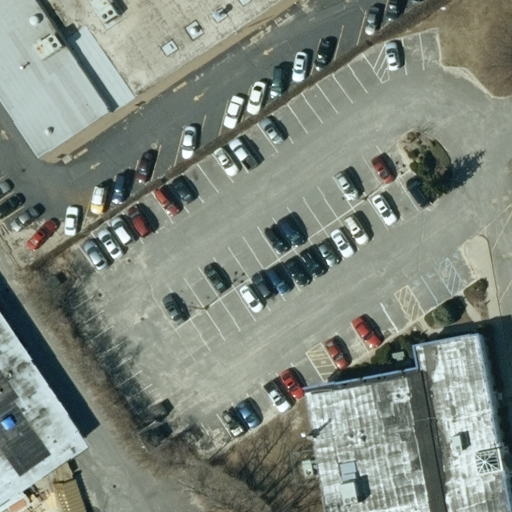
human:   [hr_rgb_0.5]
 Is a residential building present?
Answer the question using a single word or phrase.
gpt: no

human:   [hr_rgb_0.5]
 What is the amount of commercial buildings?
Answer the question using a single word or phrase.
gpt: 3

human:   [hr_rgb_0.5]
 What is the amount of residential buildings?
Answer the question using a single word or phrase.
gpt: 0

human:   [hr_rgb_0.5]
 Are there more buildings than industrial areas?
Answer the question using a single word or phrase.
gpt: yes

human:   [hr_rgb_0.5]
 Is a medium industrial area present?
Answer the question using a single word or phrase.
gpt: no

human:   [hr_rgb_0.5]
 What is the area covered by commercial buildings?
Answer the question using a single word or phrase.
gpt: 3896m2

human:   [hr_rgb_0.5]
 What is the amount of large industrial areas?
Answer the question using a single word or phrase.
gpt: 1

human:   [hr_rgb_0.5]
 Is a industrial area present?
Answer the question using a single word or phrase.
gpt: yes

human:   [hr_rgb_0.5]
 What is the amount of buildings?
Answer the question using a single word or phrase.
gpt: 3

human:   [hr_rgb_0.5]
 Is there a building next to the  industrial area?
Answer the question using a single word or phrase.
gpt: yes

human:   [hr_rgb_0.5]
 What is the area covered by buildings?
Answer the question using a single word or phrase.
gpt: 3896m2

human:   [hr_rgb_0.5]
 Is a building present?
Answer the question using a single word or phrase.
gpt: yes

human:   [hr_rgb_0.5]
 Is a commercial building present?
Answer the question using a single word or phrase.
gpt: yes

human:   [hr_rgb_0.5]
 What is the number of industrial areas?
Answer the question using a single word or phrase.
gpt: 1

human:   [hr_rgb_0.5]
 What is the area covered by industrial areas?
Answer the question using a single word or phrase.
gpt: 10623m2

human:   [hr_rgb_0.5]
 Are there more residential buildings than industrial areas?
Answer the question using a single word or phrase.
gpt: no

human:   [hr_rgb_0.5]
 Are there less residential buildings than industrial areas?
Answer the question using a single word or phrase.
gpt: yes

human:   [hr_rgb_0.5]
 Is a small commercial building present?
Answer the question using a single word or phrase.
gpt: yes

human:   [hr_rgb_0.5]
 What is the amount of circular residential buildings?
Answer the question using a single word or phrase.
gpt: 0

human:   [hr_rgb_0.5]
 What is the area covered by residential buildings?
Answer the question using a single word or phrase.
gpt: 0m2

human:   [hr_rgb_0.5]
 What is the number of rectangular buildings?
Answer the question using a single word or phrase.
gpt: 2

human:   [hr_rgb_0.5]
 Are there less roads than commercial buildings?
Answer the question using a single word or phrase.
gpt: yes

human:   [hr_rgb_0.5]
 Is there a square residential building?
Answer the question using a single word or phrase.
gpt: no

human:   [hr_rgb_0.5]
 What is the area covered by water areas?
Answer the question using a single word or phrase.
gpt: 0m2

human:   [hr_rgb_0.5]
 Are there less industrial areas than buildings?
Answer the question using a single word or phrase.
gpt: yes

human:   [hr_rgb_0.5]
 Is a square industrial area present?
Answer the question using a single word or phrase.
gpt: no

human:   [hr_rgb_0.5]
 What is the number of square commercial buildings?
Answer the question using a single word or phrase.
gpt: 0

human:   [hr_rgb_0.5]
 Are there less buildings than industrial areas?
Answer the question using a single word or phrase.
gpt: no

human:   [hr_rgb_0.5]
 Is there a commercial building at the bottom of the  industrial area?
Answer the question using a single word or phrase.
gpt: yes

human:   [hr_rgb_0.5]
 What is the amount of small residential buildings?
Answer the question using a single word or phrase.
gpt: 0

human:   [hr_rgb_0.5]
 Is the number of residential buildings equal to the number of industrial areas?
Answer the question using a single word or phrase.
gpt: no

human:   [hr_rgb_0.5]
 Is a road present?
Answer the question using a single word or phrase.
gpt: no

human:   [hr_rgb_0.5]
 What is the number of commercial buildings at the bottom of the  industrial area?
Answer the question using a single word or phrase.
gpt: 3

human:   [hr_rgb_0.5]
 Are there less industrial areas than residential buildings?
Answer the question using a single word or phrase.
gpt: no

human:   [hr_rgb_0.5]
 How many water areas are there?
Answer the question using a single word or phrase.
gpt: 0

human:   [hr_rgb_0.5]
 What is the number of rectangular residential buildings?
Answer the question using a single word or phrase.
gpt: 0

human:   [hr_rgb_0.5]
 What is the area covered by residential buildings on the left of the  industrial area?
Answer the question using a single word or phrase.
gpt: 0m2

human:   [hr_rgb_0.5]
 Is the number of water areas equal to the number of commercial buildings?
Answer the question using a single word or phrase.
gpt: no

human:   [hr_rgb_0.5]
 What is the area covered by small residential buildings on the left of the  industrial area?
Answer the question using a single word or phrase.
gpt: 0m2

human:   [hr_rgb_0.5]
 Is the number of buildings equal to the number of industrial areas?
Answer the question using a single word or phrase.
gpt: no

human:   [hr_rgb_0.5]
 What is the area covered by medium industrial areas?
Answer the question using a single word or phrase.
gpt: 0m2

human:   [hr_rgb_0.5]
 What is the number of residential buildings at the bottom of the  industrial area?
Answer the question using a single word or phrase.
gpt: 0

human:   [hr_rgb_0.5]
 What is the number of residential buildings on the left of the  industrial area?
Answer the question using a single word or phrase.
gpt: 0

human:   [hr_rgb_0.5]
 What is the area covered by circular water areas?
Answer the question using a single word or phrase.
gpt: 0m2

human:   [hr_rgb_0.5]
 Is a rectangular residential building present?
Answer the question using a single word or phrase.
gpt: no

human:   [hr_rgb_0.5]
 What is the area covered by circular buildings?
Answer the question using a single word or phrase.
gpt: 0m2

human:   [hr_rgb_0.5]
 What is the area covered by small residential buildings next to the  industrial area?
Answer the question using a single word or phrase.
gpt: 0m2

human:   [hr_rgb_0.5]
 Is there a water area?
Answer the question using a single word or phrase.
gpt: no

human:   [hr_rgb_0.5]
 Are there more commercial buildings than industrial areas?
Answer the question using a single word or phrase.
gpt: yes

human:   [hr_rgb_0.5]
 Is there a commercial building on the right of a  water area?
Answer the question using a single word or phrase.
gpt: no

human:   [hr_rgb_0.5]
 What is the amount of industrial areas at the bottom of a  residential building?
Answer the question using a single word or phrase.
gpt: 0

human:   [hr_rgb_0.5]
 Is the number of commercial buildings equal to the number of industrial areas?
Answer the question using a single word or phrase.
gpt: no

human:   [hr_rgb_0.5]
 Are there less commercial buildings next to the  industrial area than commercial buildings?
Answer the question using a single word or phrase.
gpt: no

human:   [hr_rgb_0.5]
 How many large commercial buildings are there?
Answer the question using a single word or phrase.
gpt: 1

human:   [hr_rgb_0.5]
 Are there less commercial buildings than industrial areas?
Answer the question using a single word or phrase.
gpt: no

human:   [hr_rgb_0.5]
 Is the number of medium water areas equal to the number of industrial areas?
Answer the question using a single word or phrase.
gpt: no

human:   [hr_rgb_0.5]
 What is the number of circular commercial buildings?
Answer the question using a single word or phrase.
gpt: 0

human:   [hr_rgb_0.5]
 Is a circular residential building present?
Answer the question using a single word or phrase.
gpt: no

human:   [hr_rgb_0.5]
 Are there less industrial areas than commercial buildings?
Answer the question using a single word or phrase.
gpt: yes

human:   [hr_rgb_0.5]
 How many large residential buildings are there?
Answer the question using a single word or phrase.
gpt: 0

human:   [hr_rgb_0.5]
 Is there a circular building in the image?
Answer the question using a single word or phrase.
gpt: no

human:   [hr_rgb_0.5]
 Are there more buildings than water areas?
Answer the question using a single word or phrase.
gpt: yes

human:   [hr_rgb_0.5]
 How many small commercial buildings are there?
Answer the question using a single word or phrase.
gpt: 1

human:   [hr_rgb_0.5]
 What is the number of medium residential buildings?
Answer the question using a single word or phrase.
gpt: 0